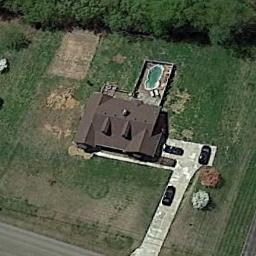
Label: sparse_residential